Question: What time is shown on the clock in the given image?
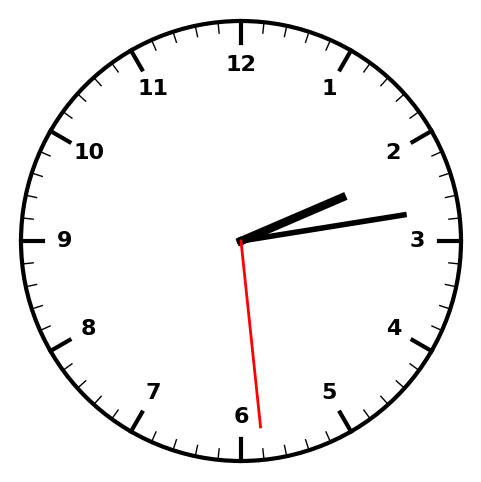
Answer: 02:13:29